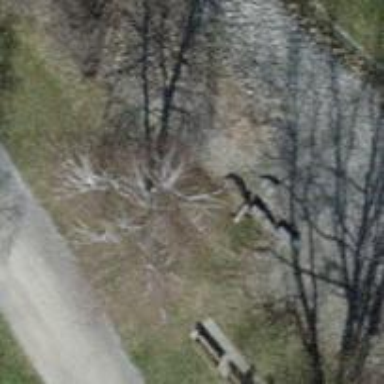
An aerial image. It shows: Brown bench in the vicinity.